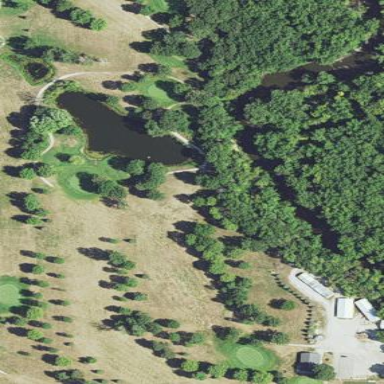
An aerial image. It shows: Golf course surrounded by greenery.